Question: Is it possible to customize the TreeView in QT? I would liket o add the number of files (counting them myself) to the filename? Do i have to use a Proxy-Model? Sandbox Style Code-Snippets would be great.

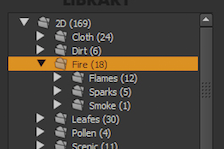
Answer: You need to use <URL> and override 'data' method. Pseudo-code:
'''
int MyProxyModel::myFileCount(const QModelIndex &index)
{
return 42; // You code here
}
QVariant MyProxyModel::data(const QModelIndex &index, int role)
{
const QVariant orig = QIdentityProxyModel::data(index, role);
switch (role)
{
case Qt::DisplayRole:
return QString("%1 (%2)").arg( orig.toString() ).arg( myFileCount( index ) );
default:
break;
}
return orig;
}
// Usage:
/* yourModel = new YourOriginalFileSystemModel(); */
QAbstractItemModel* proxy = new MyProxyModel(this);
proxy->setSource( yourModel );
view->setModel( proxy );
'''